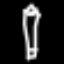
Label: pencil